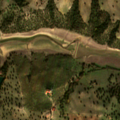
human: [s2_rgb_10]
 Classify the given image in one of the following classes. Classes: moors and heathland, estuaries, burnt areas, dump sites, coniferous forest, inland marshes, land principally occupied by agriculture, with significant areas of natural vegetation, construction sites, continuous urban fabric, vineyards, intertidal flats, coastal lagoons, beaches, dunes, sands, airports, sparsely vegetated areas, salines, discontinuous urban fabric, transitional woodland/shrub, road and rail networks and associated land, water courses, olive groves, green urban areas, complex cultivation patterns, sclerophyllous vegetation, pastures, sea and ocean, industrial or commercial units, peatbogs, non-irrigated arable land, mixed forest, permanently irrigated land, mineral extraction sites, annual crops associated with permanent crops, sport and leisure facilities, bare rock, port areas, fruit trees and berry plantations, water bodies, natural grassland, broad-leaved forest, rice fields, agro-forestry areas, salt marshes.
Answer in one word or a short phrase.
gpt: non-irrigated arable land, olive groves, agro-forestry areas, broad-leaved forest, water bodies